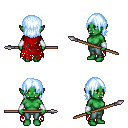
a pixel art fantasy rpg character, female body template, orc, green skin, red tattered cape, teal pants, white cyan long bangs hairstyle, white cloth bracers, spear, four views (front, back, left, right), 2x2 character sprite sheet, small pixel art, hard edges, no anti-aliasing